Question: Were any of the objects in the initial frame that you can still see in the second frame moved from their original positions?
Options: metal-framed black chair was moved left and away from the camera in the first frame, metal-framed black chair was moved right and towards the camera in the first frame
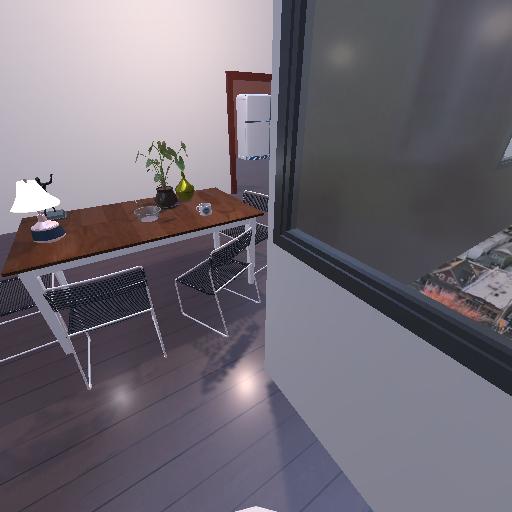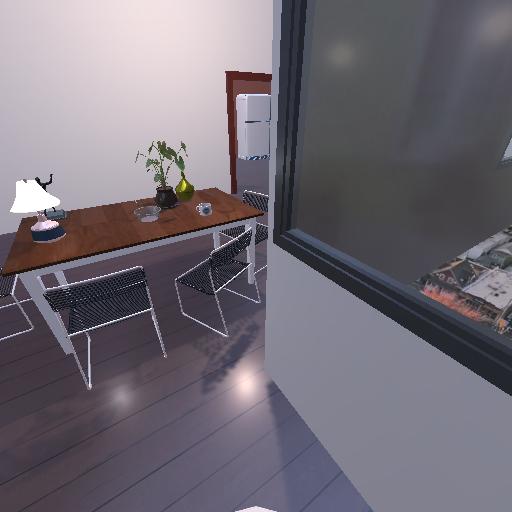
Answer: metal-framed black chair was moved left and away from the camera in the first frame